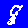
Digit: 8